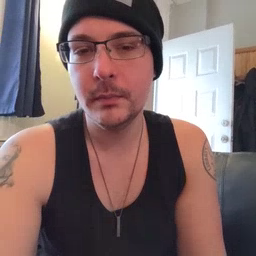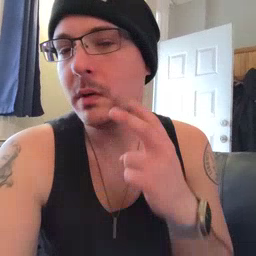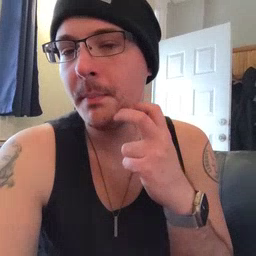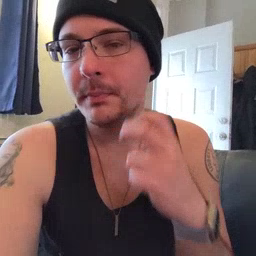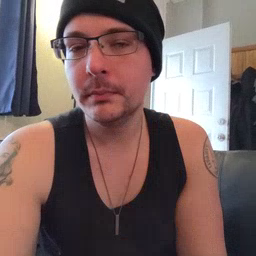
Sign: gum